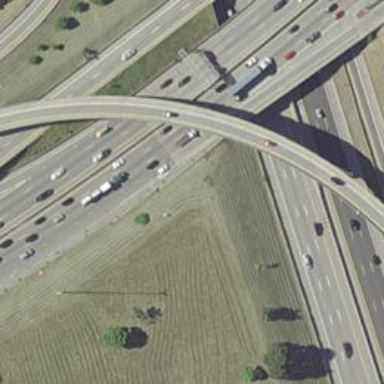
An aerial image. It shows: Motorway link.